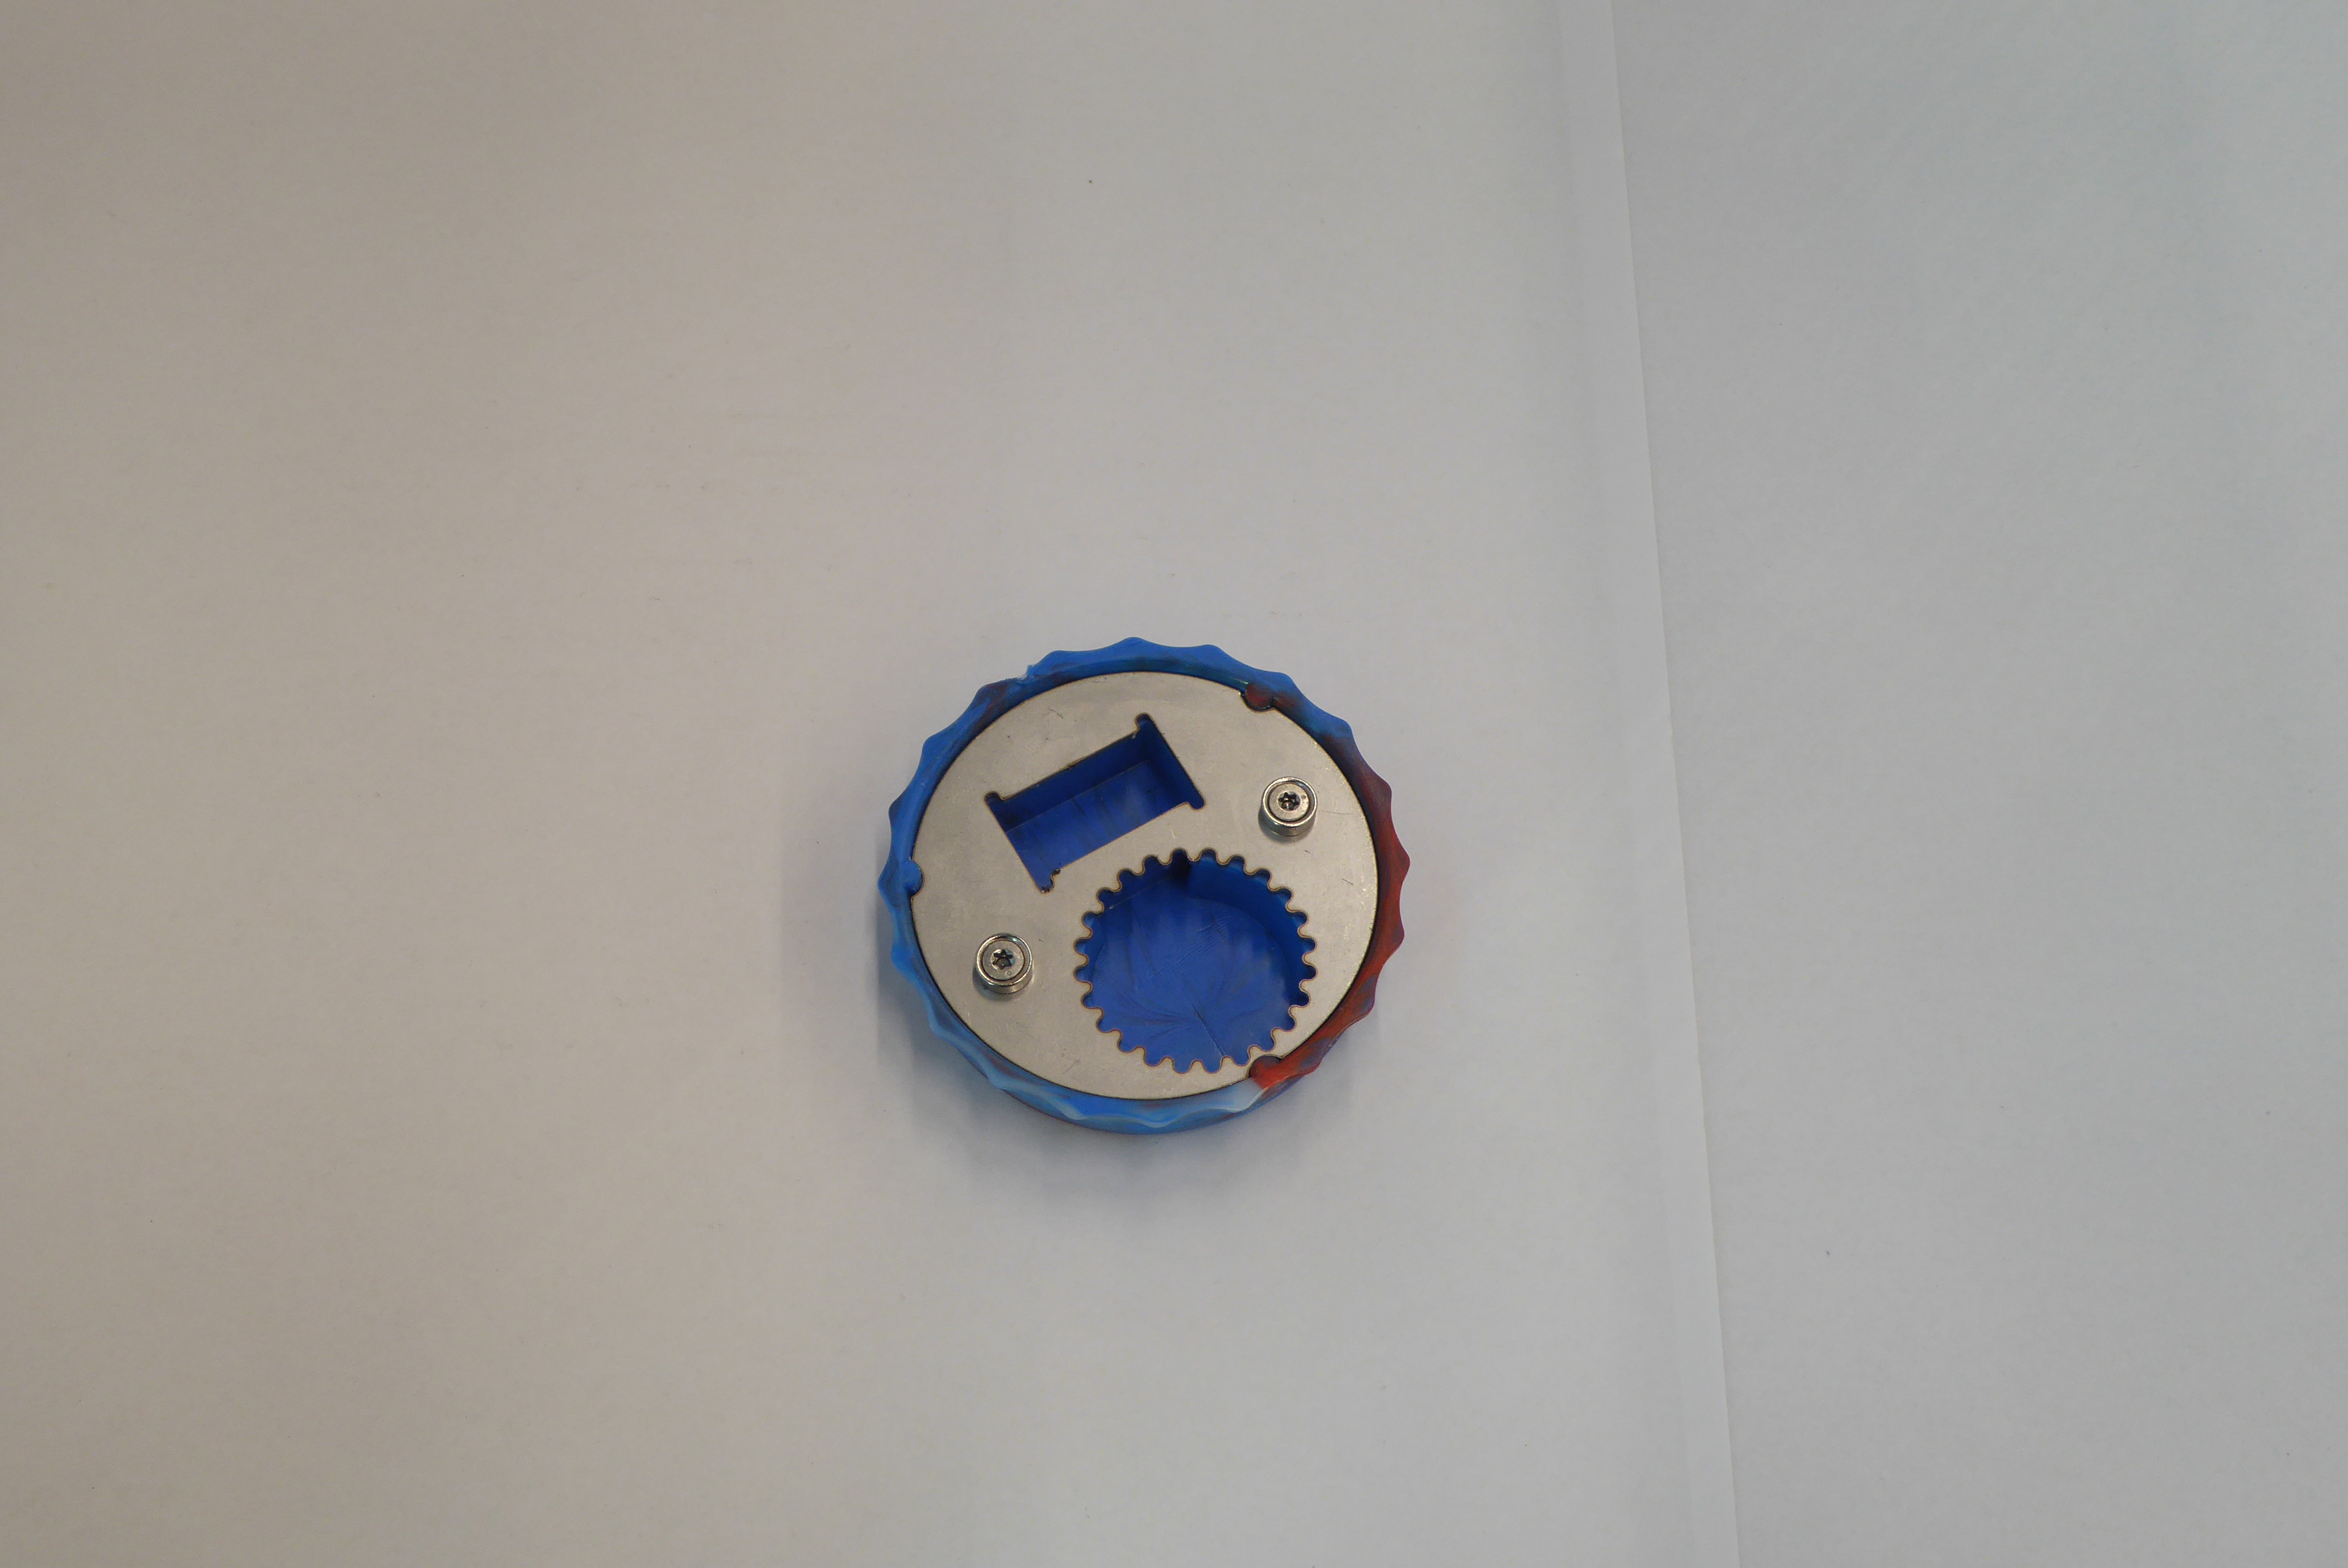
Label: Bottle Opener